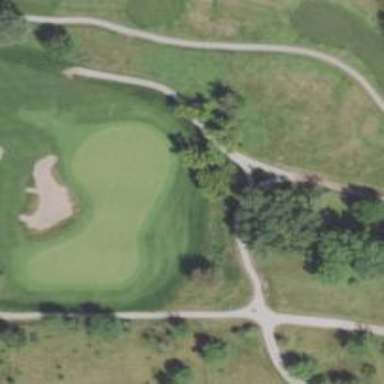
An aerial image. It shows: Path for both road and golf.